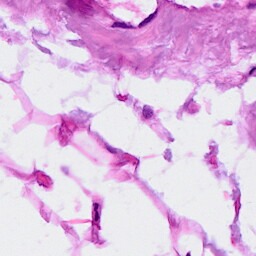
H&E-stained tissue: Breast